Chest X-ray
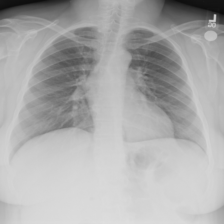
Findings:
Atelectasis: negative
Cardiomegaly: negative
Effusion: negative
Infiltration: negative
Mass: negative
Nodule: negative
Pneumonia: negative
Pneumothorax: negative
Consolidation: negative
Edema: negative
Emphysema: negative
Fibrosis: negative
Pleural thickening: negative
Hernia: negative